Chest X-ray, AP view. Patient: 43 years old, sex M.
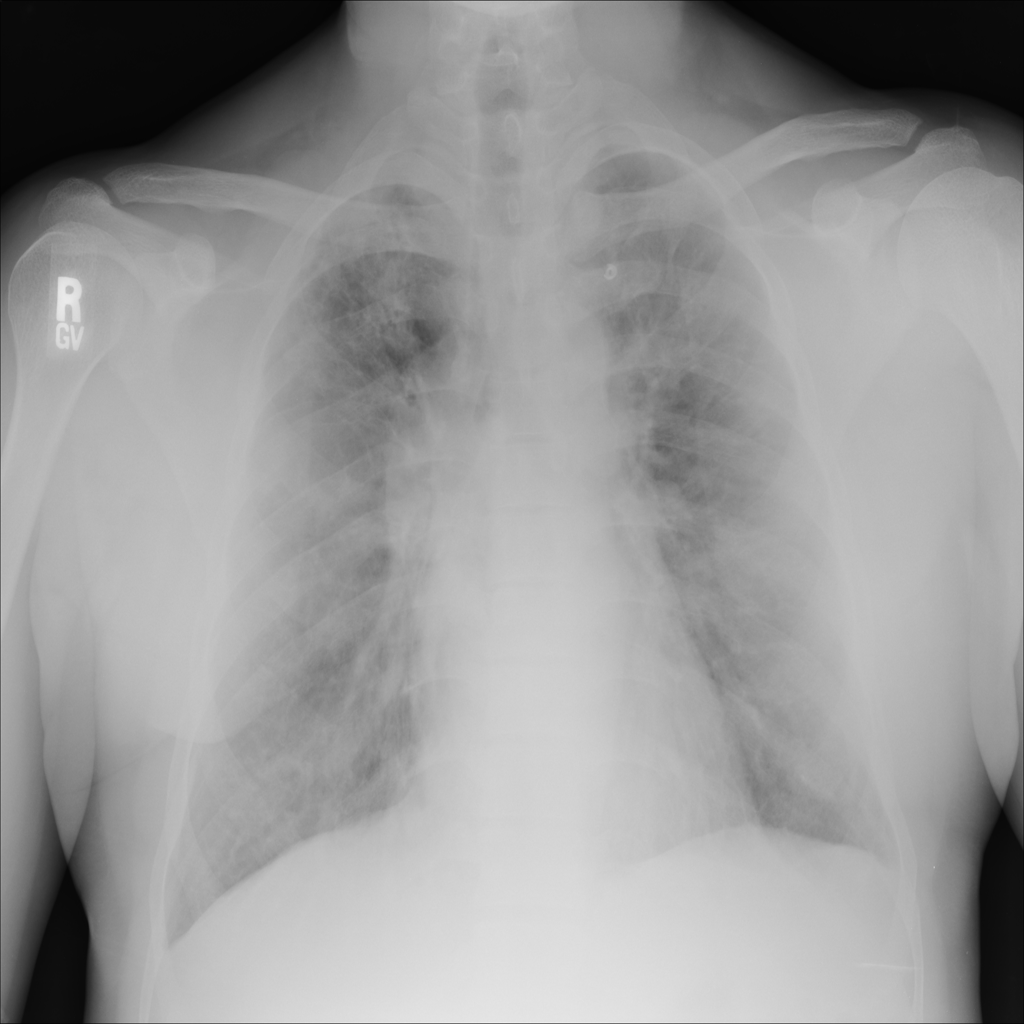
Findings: No Finding